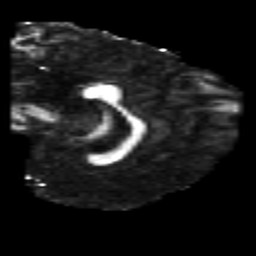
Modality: FA
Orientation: sagittal
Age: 24
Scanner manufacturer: philips
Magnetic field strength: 3 T
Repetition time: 8.54 s
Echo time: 0.1273 s